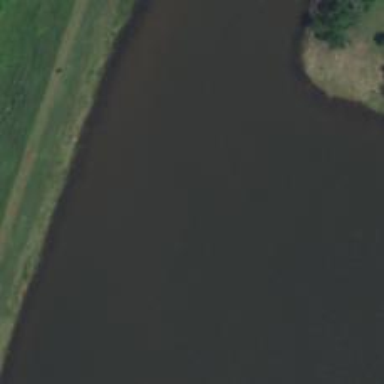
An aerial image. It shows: Reservoir.